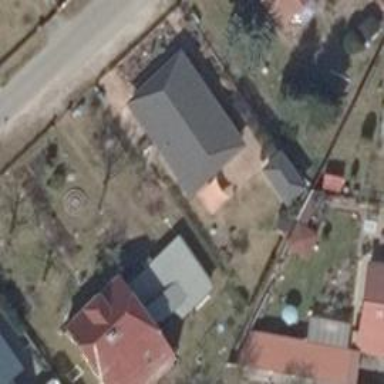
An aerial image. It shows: Detached building with hipped roof shape.